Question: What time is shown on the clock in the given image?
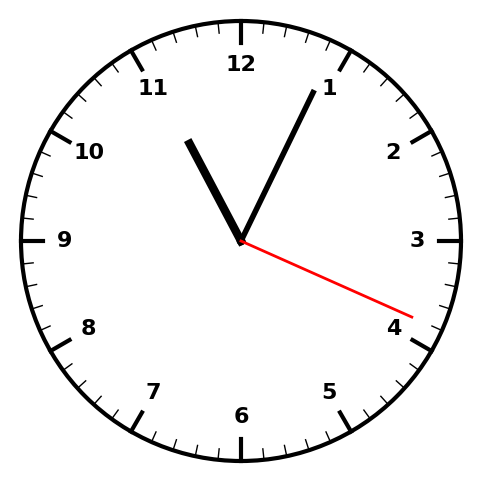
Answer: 11:04:19